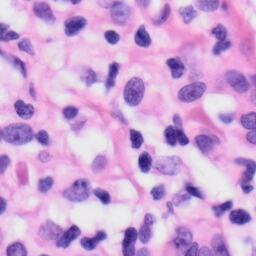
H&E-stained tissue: Skin